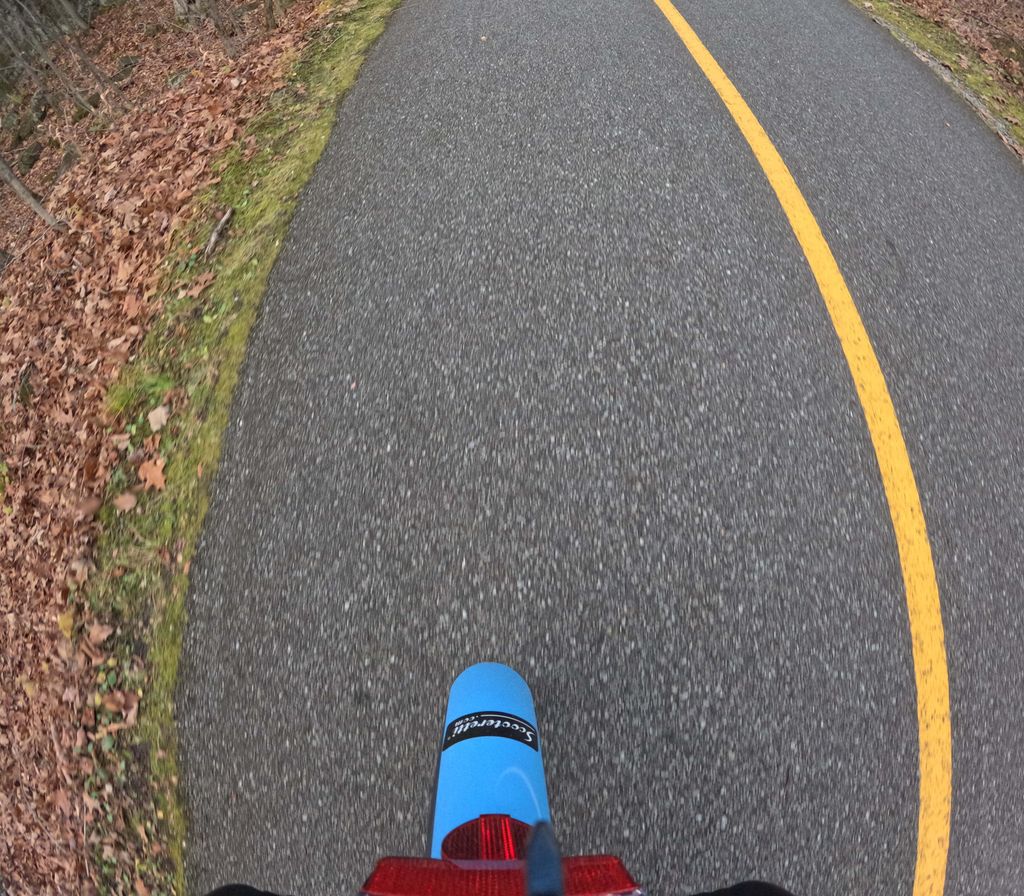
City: ottawa-gatineau